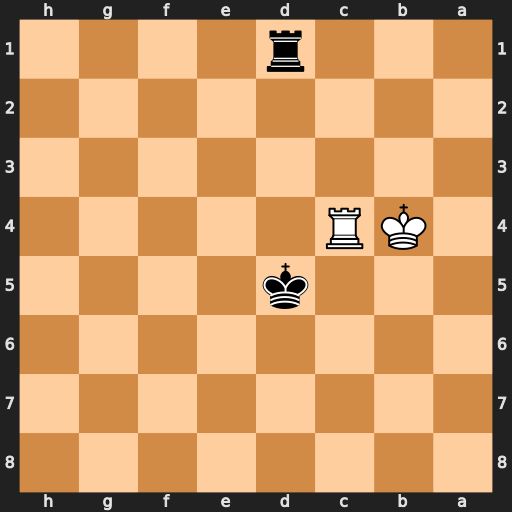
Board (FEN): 8/8/8/3k4/1KR5/8/8/3r4
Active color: b
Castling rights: -
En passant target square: -
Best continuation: Rb1+ Kc3 Rc1+ Kd3 Rxc4